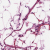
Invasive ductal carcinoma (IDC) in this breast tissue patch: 0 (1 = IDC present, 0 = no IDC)